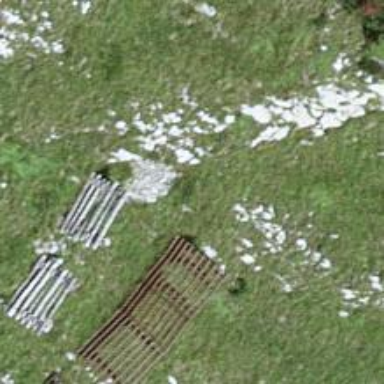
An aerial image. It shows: Structure for avalanche protection.